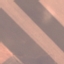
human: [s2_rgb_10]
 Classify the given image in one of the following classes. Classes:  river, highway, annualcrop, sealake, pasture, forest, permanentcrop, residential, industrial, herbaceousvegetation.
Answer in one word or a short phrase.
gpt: AnnualCrop